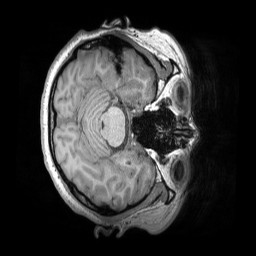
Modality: T1w
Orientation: axial
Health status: healthy